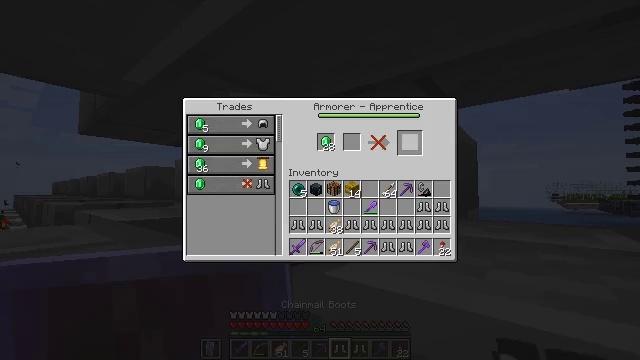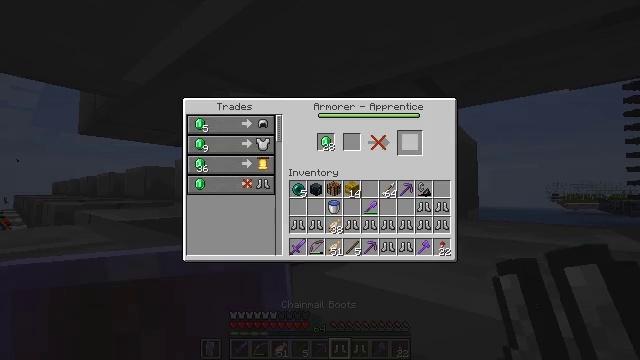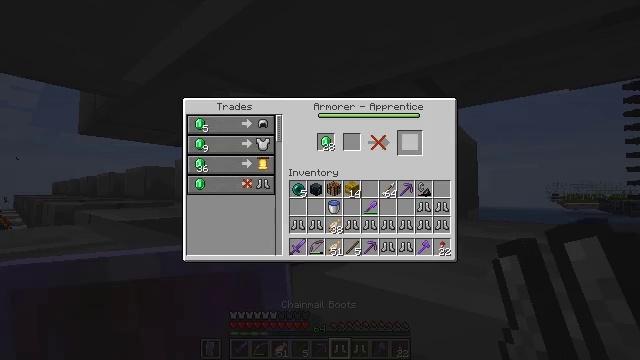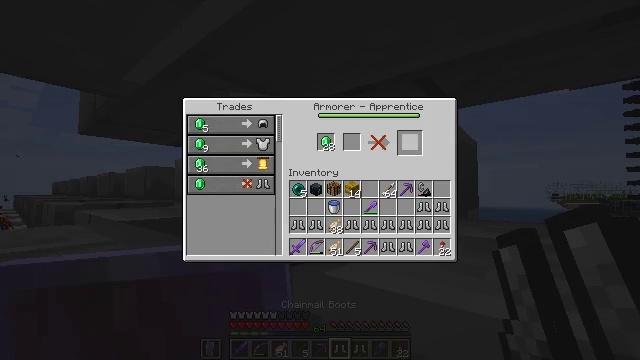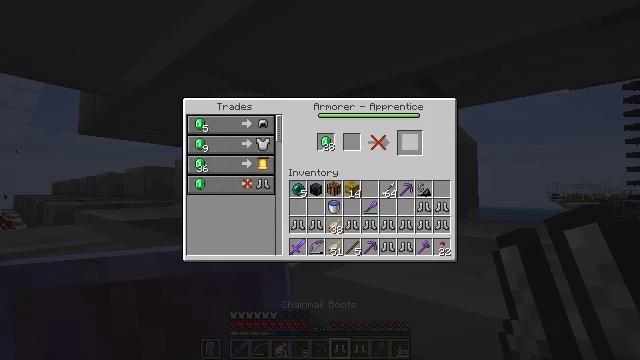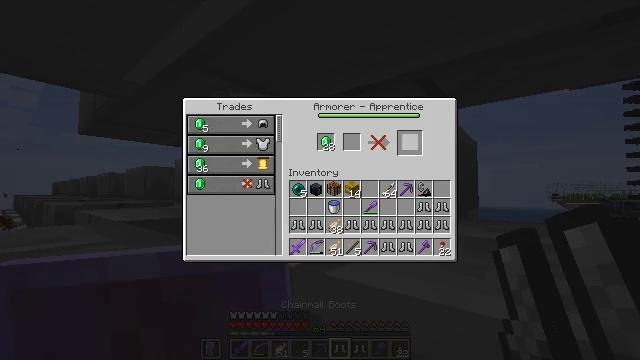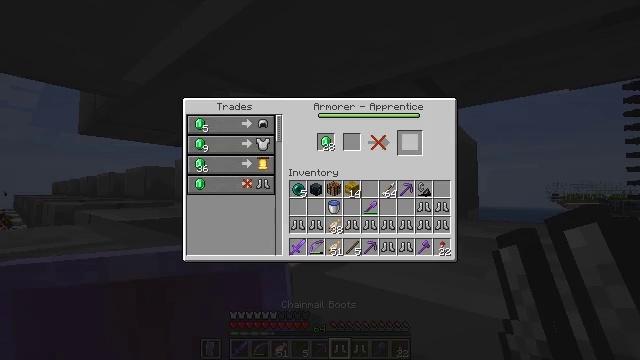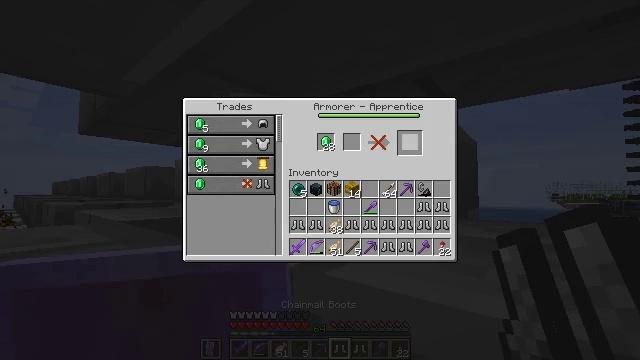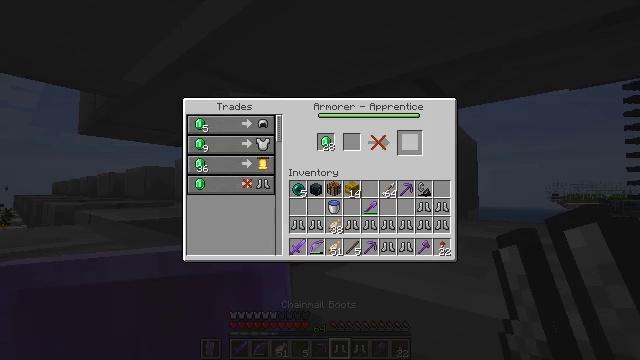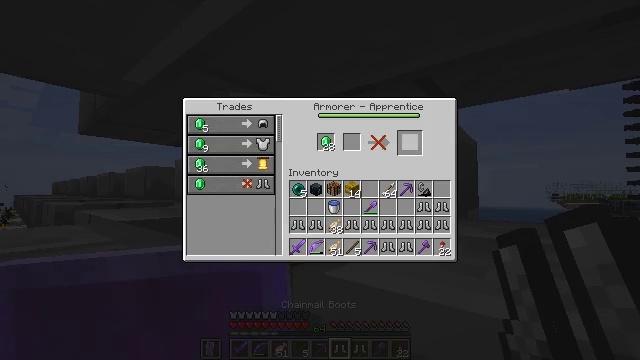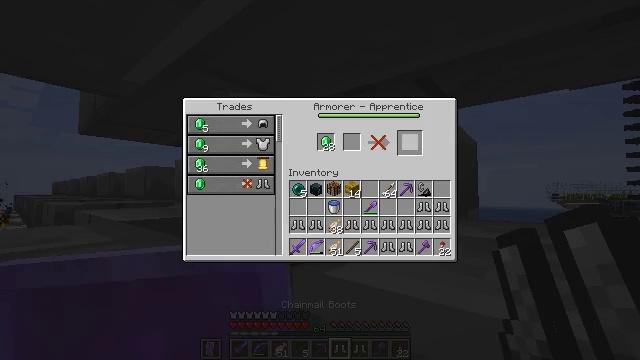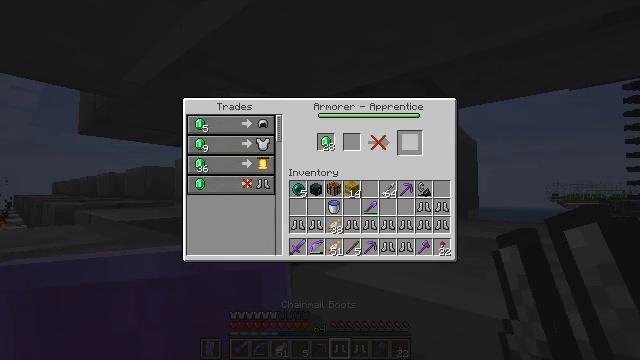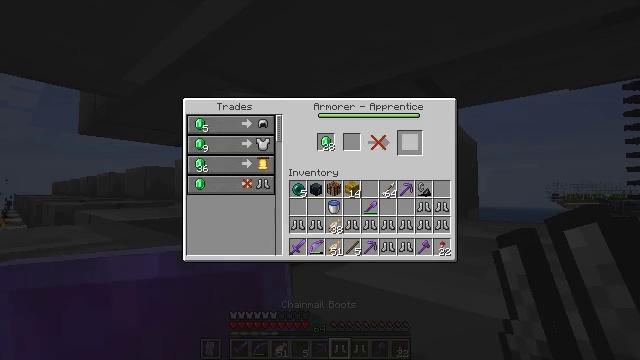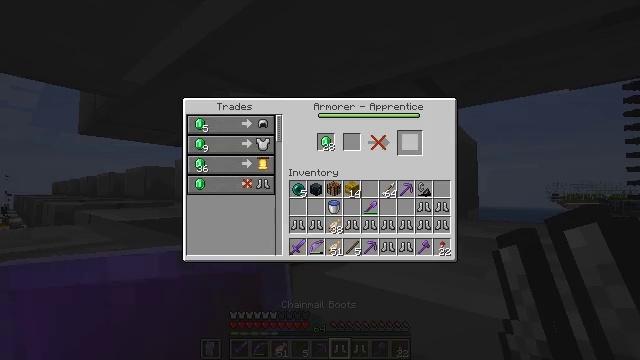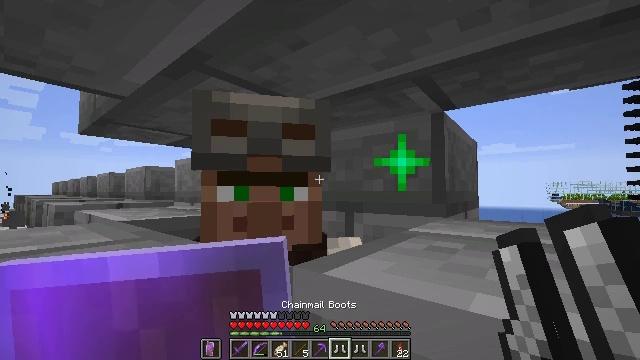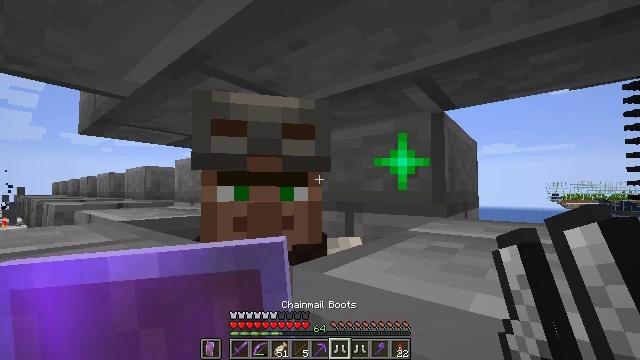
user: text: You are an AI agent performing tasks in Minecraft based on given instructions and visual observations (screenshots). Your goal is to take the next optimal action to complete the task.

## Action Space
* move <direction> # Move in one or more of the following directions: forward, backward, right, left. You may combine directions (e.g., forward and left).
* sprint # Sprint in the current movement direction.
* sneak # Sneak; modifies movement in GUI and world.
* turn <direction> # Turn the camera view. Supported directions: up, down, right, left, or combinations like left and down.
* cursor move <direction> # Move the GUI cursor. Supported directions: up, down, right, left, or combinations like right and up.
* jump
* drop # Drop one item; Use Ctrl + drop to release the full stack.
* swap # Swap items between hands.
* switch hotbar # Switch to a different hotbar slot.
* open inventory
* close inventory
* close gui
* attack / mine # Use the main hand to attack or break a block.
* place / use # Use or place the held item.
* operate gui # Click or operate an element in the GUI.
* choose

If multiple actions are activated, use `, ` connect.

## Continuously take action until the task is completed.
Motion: motion action
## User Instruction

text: Open the crafting menu to create a chainmail helmet.
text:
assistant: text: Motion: sneak
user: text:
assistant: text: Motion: sneak
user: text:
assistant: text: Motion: sneak
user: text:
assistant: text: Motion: sneak
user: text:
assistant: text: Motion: sneak
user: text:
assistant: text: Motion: no_op
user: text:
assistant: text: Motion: no_op
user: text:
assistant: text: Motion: no_op
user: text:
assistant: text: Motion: no_op
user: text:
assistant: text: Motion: no_op
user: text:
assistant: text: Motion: no_op
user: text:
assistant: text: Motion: no_op
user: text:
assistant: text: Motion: no_op
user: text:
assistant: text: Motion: no_op
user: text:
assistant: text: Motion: no_op
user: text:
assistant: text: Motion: no_op
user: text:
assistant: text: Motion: no_op
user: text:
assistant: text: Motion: no_op
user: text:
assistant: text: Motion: no_op
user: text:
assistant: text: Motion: no_op
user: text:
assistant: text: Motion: no_op
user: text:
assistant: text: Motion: no_op
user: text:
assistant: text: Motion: no_op
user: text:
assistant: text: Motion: no_op
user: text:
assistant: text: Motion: no_op
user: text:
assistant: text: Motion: no_op
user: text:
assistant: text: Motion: no_op
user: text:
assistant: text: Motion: no_op
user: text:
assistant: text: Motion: no_op
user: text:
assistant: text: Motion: no_op